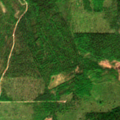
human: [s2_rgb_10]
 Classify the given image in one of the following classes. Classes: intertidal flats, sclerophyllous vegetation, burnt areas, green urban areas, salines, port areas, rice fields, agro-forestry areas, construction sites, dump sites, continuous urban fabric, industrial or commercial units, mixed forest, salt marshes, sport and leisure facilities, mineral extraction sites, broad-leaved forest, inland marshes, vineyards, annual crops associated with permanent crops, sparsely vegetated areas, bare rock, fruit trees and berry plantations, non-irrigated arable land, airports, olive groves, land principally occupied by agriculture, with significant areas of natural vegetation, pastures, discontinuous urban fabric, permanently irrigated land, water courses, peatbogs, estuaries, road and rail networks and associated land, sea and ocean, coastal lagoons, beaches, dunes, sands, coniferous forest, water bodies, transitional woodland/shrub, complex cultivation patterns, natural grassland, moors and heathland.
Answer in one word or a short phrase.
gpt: coniferous forest, mixed forest, transitional woodland/shrub